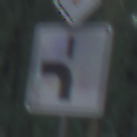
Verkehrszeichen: VerlaufVorfahrtsstrasse5
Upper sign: Vorfahrtsstrasse
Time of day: SunriseSunset
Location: Outdoor (Nature)
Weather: NotSpecified
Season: Autumn
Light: Natural